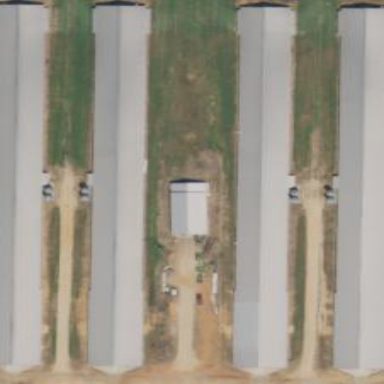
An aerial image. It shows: Poultry farmyard.